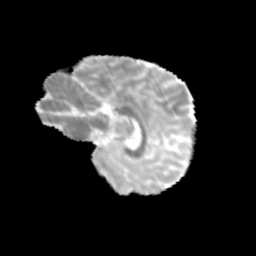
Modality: MD
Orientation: sagittal
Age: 11
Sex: male
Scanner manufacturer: siemens
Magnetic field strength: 3 T
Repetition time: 3.8 s
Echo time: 0.07 s